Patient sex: F
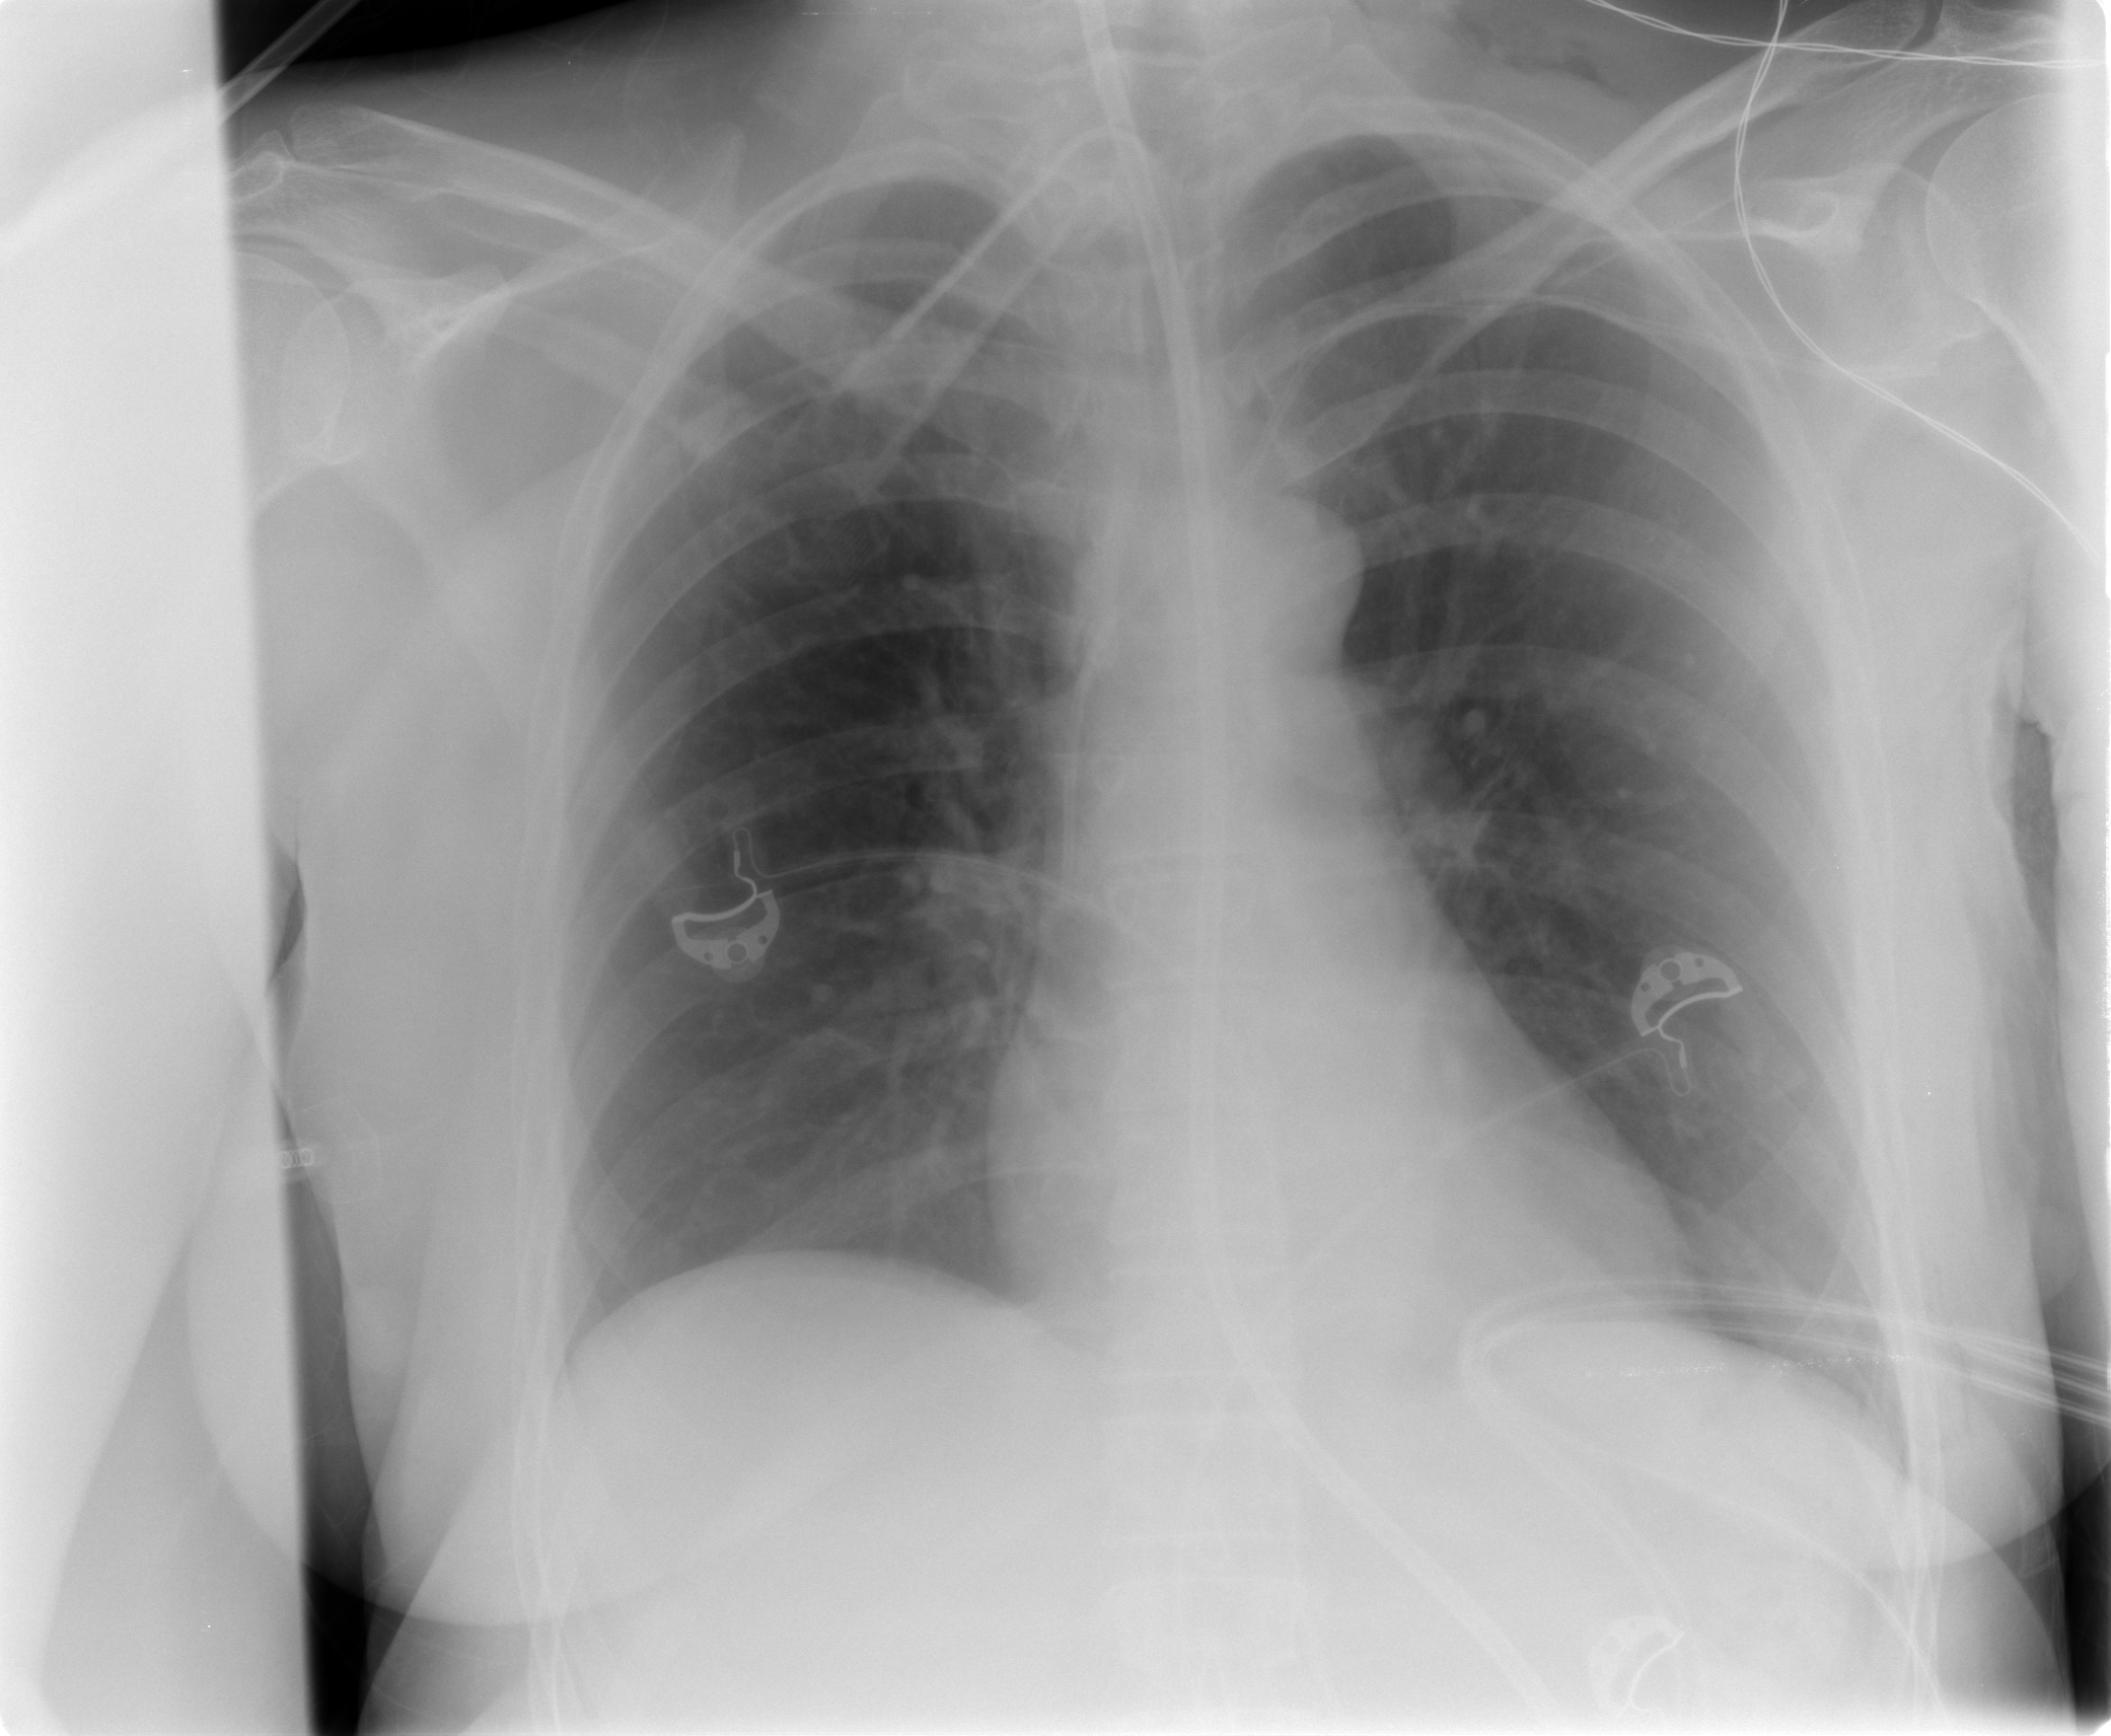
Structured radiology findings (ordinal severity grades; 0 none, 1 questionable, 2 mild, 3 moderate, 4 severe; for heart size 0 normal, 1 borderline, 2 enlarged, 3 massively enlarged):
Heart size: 0
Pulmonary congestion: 0
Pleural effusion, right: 0
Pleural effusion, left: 0
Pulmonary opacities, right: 0
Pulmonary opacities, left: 0
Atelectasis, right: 1
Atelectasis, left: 1